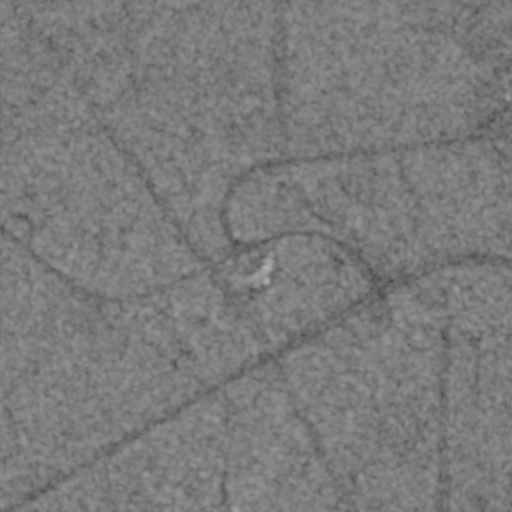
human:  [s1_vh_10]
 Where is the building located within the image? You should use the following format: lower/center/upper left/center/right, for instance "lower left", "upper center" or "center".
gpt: The building is located in the upper right of the image.
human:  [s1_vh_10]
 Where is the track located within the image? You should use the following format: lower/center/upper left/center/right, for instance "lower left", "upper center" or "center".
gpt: There is no track in the image.

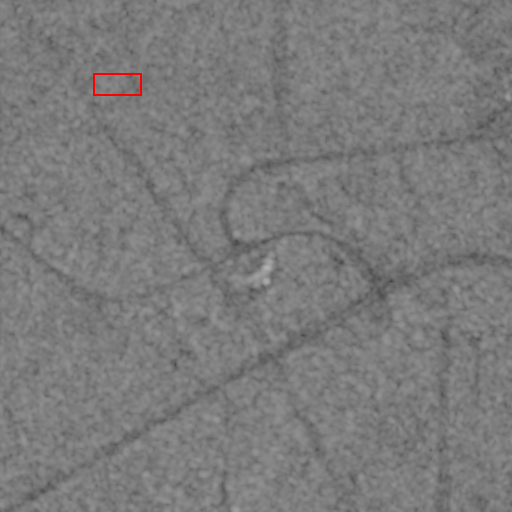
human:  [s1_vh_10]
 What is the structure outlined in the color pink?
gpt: There is no pink outline.
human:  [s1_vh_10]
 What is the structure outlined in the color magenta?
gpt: There is no structure outlined in magenta.